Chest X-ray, AP view. Patient: 13 years old, sex M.
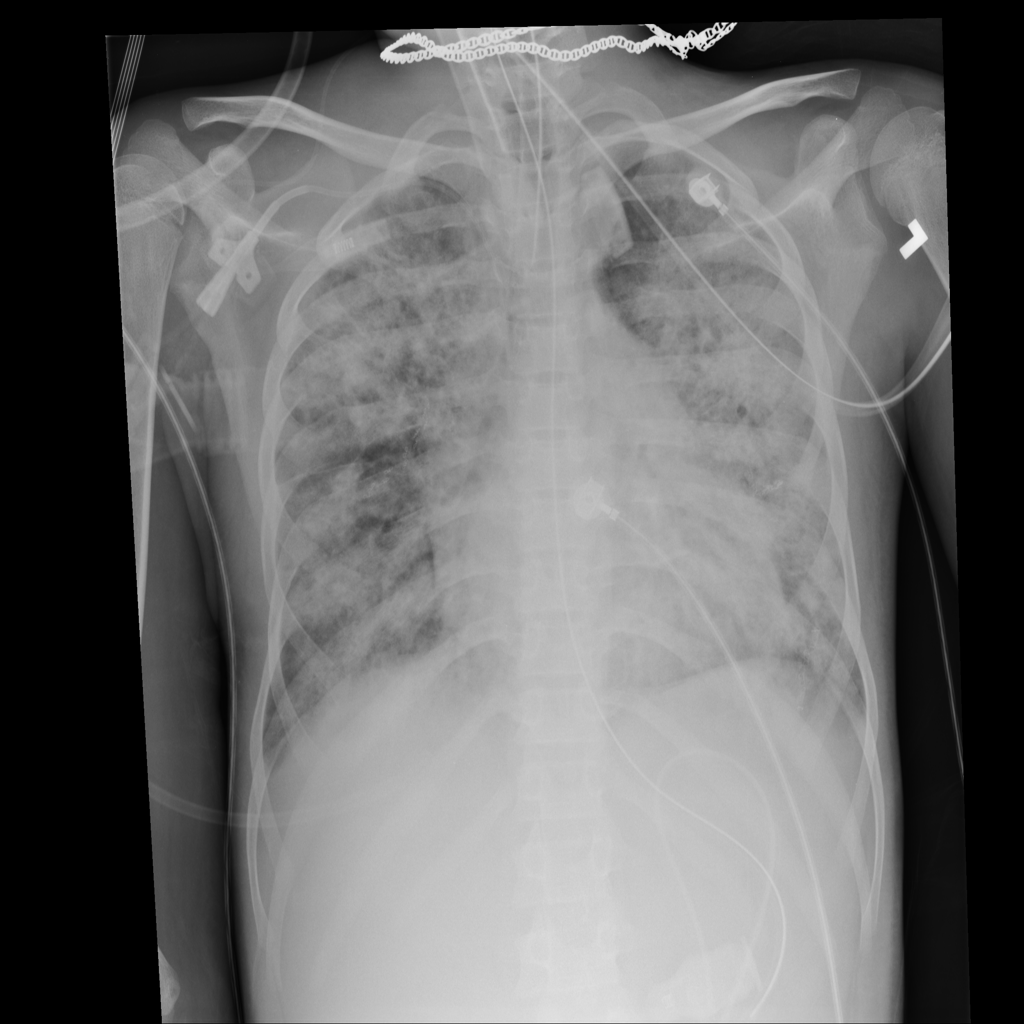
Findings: No Finding